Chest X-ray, PA view. Patient: 56 years old, sex F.
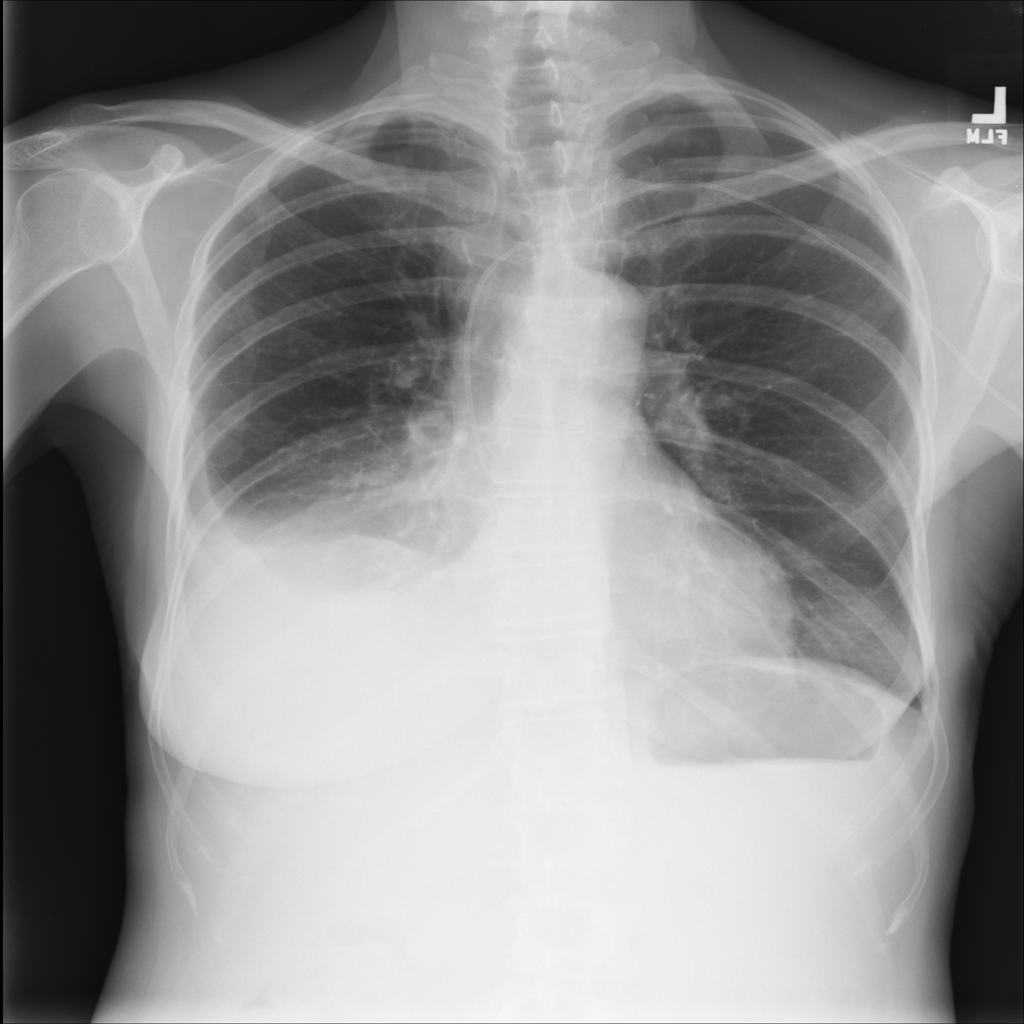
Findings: Atelectasis, Effusion